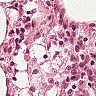
Metastatic tissue present: no